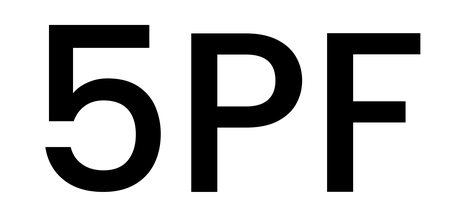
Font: Poppins-Medium